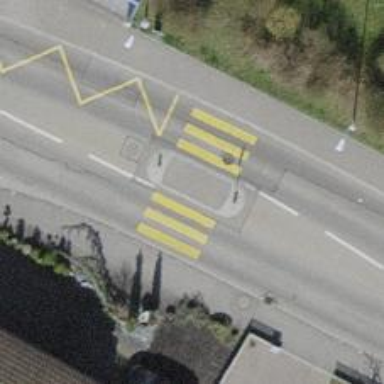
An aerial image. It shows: Crossing with island in the road.